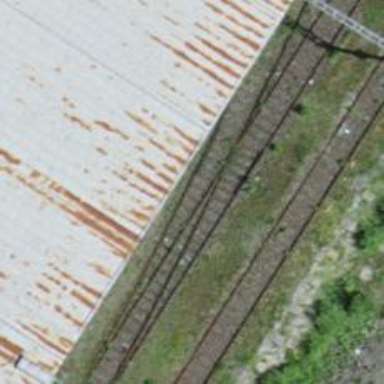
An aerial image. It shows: Single spur service track.